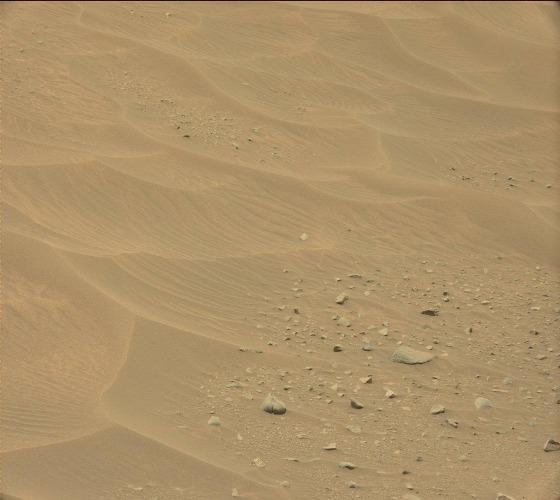
Terrain classes present: Gravel / Sand / Soil, Rock